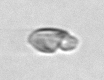
Label: Katodinium_or_Torodinium